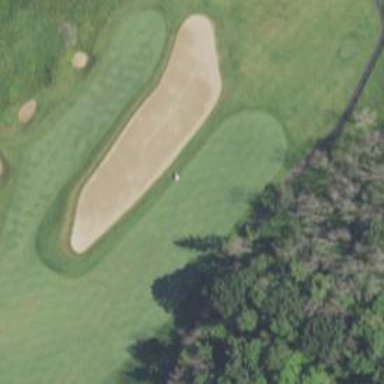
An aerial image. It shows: Sandy area is golf bunker.